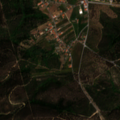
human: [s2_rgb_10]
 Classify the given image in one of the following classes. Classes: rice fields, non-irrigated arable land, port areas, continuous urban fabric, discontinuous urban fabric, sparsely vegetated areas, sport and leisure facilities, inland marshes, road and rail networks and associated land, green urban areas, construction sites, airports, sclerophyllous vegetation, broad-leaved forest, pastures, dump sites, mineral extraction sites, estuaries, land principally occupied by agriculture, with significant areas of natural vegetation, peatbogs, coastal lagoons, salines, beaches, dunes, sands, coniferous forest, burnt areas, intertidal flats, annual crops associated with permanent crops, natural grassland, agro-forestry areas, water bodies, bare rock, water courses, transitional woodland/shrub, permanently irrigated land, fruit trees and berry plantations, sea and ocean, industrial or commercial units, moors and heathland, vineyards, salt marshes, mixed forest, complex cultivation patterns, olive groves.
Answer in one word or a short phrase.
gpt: discontinuous urban fabric, olive groves, broad-leaved forest, mixed forest, transitional woodland/shrub